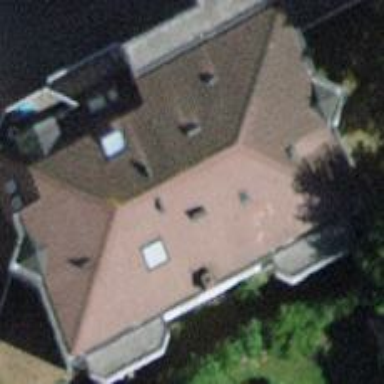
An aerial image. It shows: Building featuring apartments with half-hipped roof.